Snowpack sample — Buffalo Mountain, Silverthorne, Colorado, USA (2/22/26, 2:02 PM MST)
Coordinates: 39.622, -106.113
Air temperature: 33 °F
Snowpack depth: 63 cm
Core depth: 20 cm
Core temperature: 24.8 °F
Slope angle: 11°, slope face: 116°
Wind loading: low
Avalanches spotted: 0
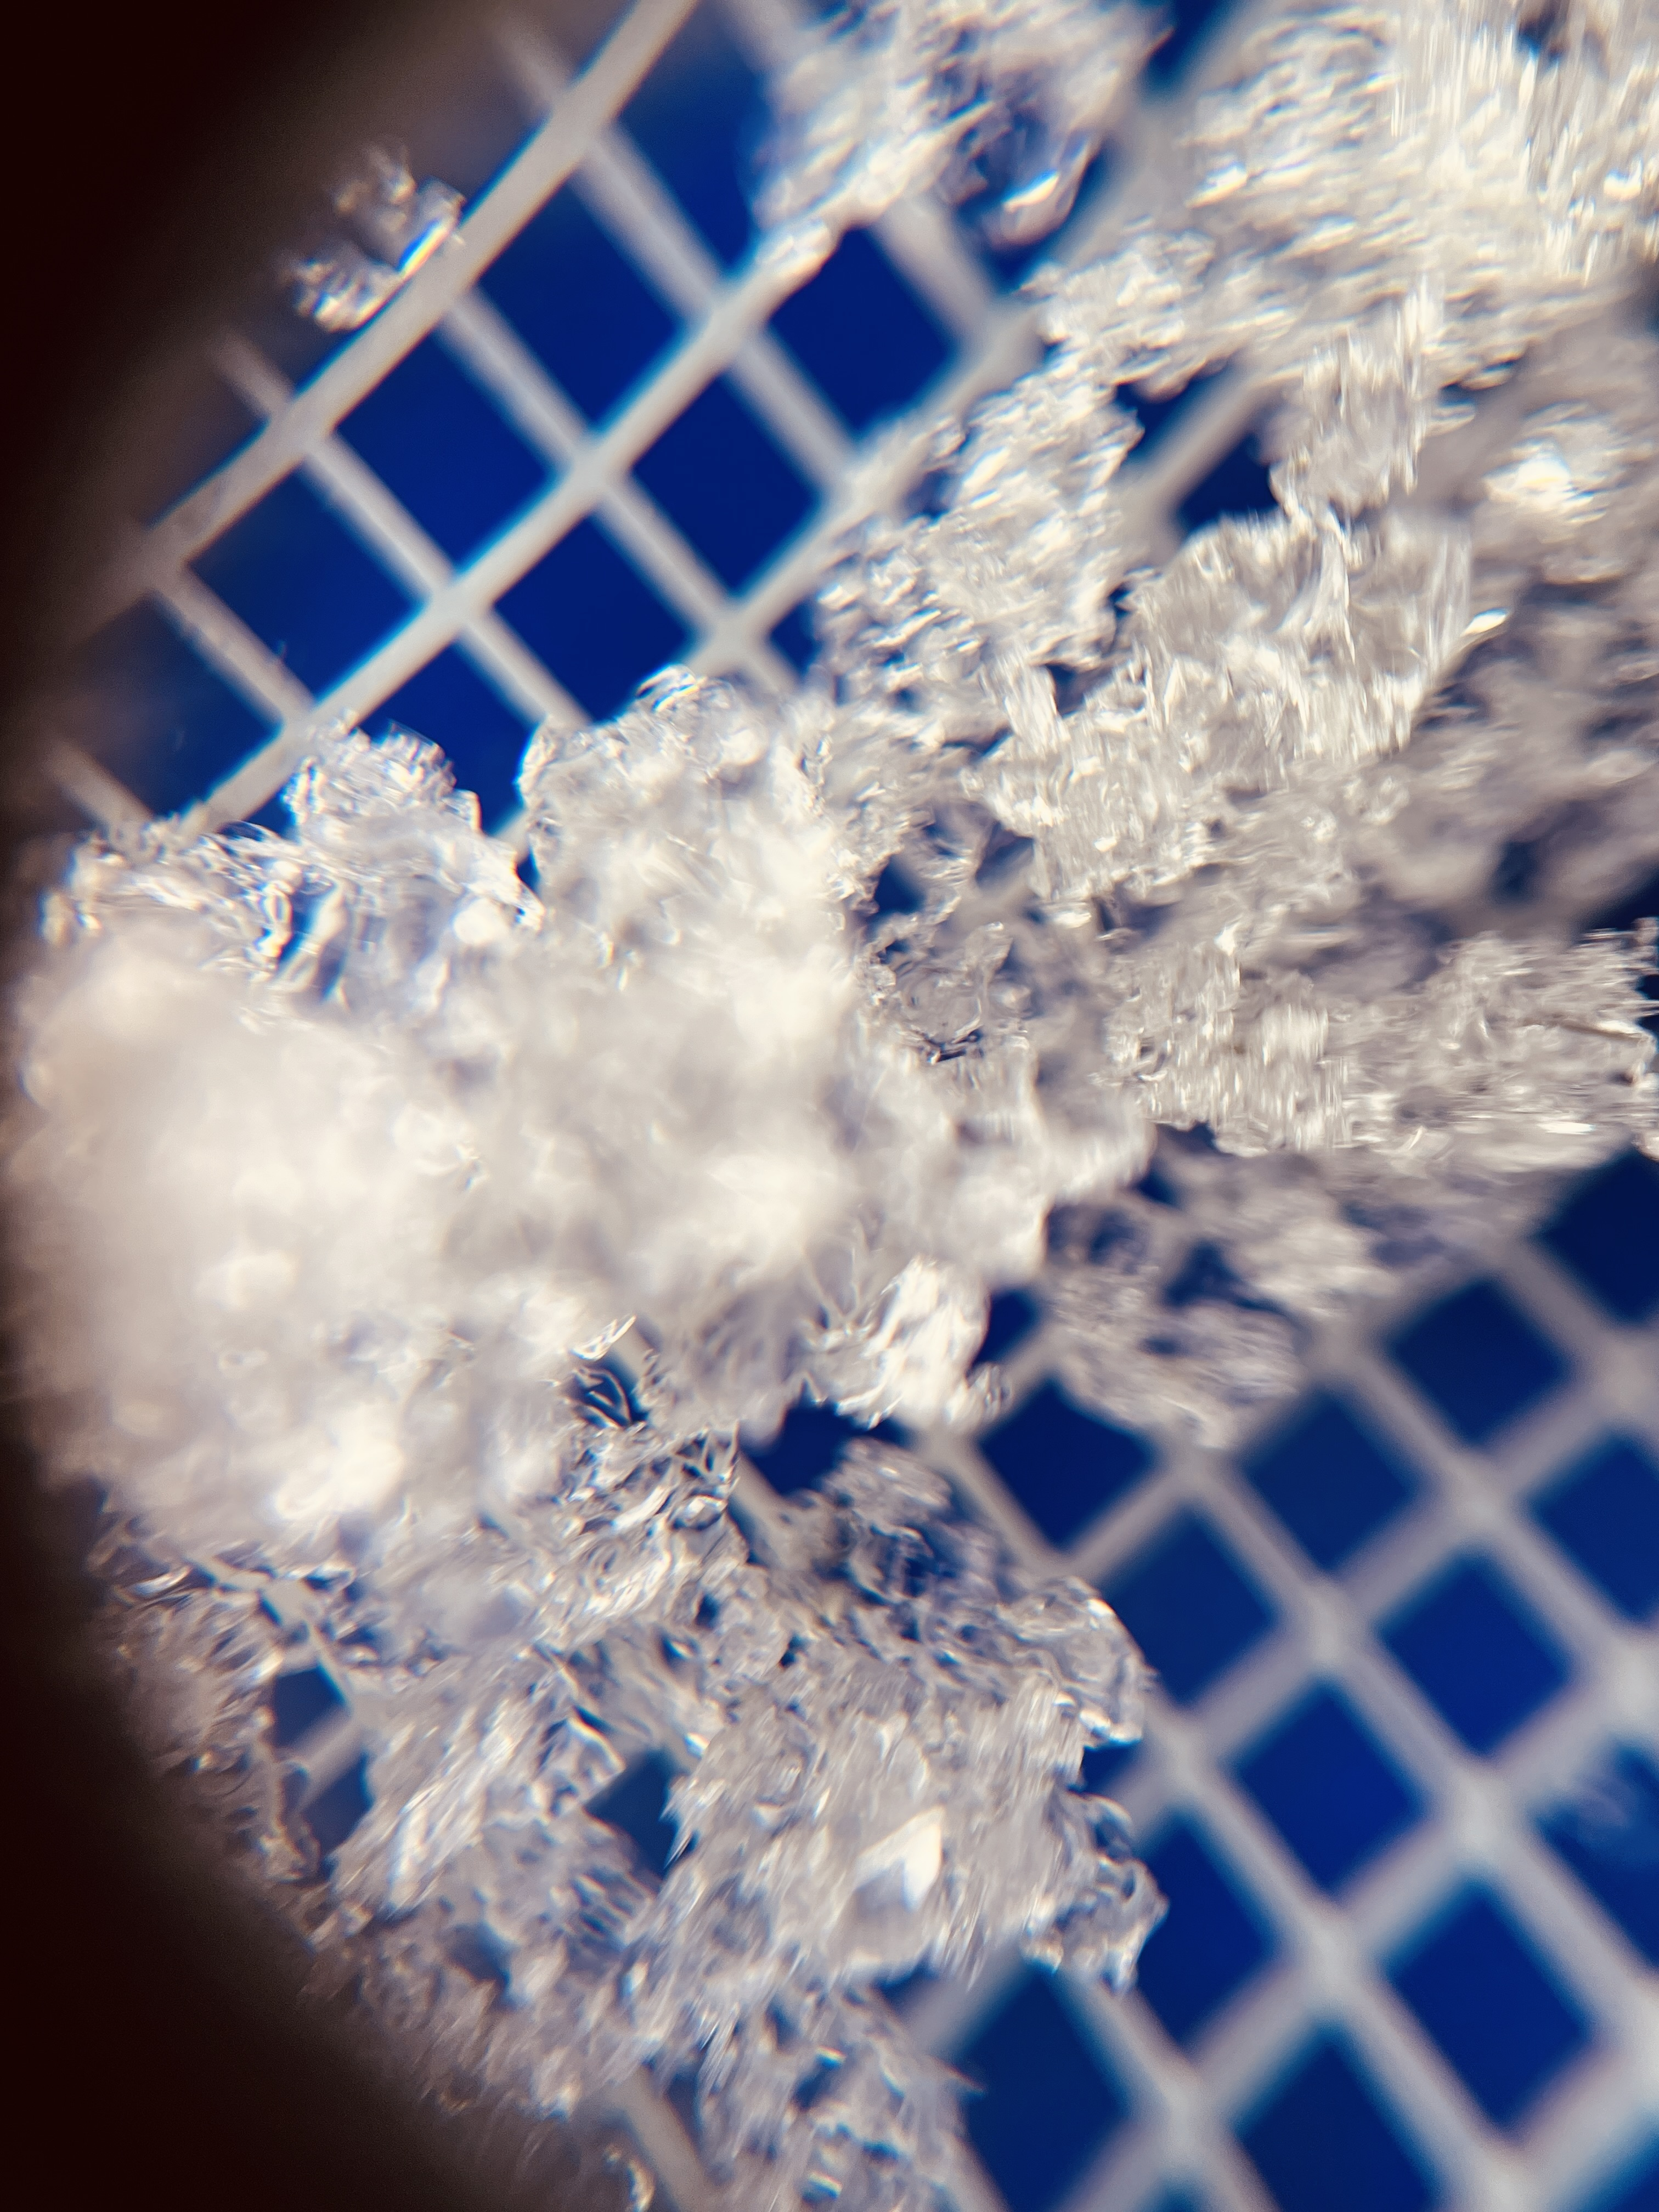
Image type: magnified_profile
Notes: In a firebreak similar to site 1, minimal wind loading with no spotted avalanches (not many faces in view though)